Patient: sex F, age 68
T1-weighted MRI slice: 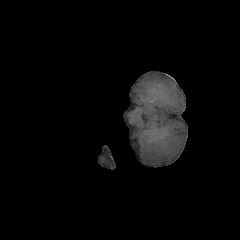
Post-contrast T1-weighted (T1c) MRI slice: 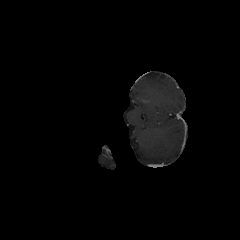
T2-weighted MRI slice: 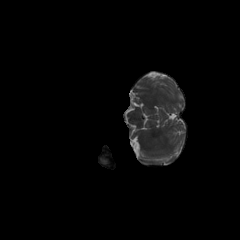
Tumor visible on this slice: no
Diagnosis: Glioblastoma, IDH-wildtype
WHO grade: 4